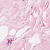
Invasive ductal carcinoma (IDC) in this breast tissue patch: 0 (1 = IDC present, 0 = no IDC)